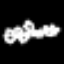
Label: angel